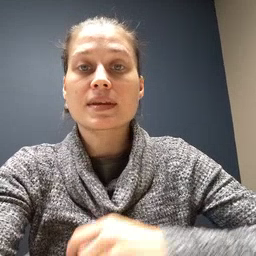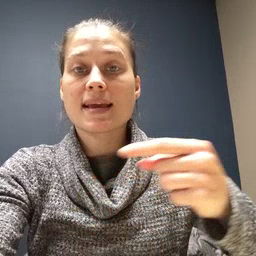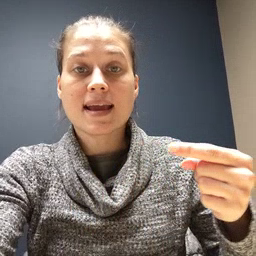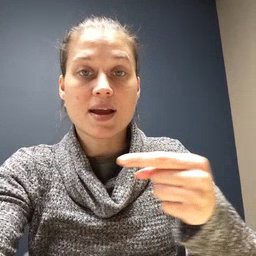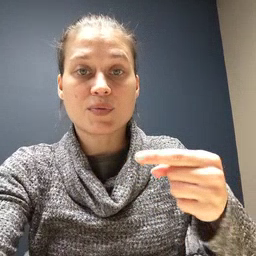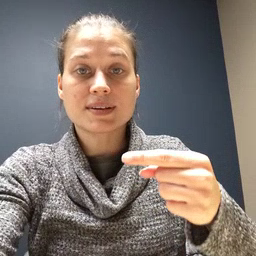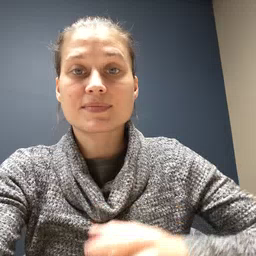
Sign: owie